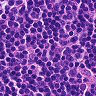
Metastatic tissue present: no